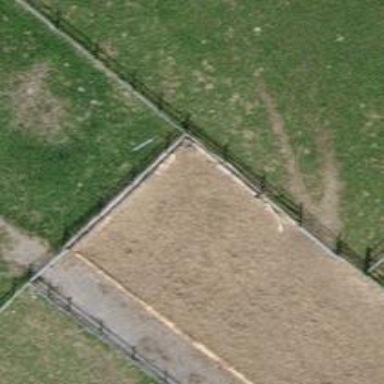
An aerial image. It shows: Fence is in the image.